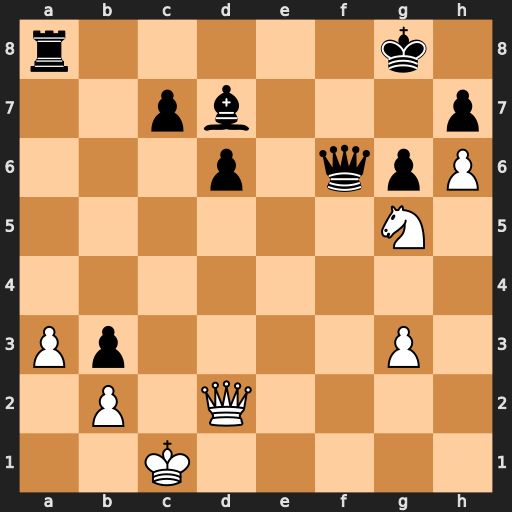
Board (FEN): r5k1/2pb3p/3p1qpP/6N1/8/Pp4P1/1P1Q4/2K5
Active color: w
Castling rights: -
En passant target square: -
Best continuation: Qd5+ Be6 Qxa8+ Qf8 Qxf8+